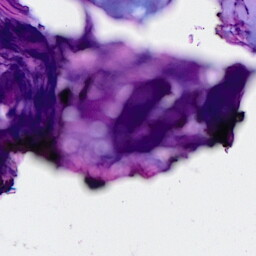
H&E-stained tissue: Breast